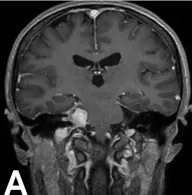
Magnetic resonance T1WI contrast enhanced images and photograph show treatment results in a 54-year old woman with facial nerve paresis after a subtotal resection of a vestibular schwannoma. At one year after the initial surgery,. Coronal.
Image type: radiology (mri)